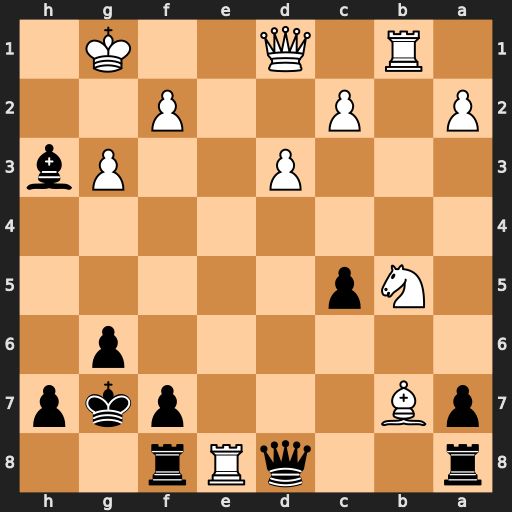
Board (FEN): r2qRr2/pB3pkp/6p1/1Np5/8/3P2Pb/P1P2P2/1R1Q2K1
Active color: b
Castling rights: -
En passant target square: -
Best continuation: Rxe8 Bxa8 Qxa8